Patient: sex M, age 21
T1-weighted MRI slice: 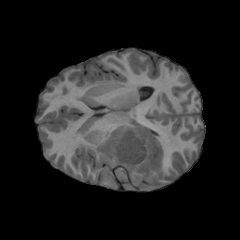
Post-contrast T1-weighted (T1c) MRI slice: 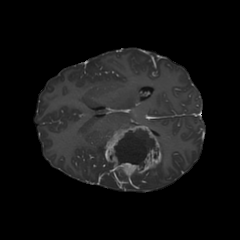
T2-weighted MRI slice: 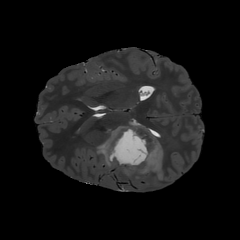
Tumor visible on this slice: yes
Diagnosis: Glioblastoma, IDH-wildtype
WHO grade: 4